Field crop: maize
Growth stage: 2
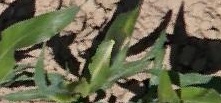
Species: maize